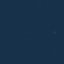
Land use / land cover class: SeaLake